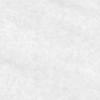
Label: no_change